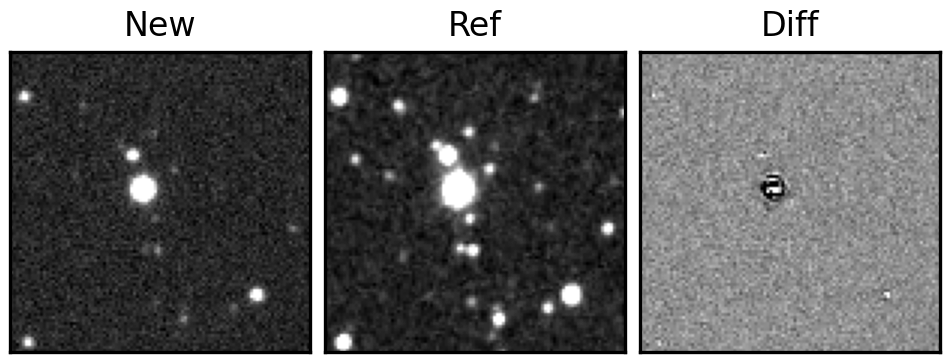
Label: bogus